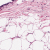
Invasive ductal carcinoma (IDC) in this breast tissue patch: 0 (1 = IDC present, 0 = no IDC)